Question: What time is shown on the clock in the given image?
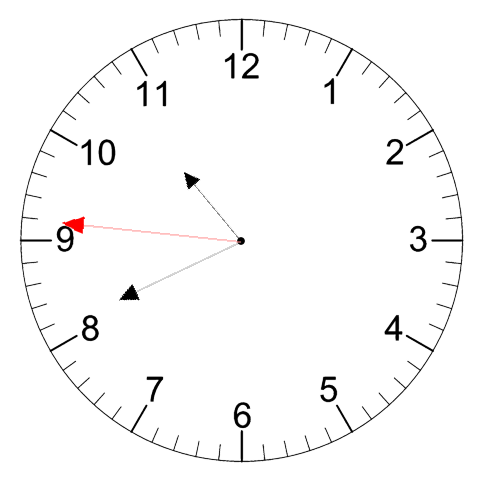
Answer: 10:40:46